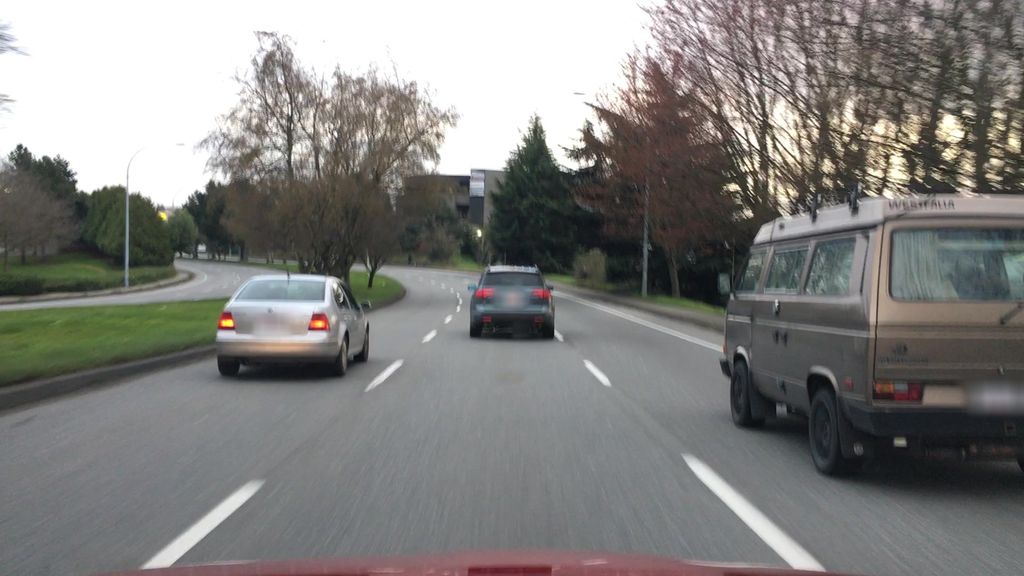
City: victoria